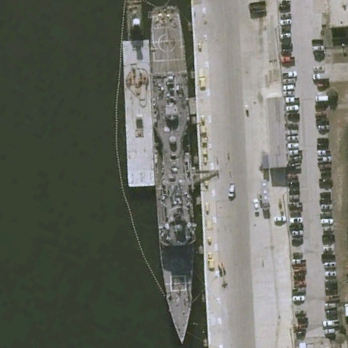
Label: cruiser